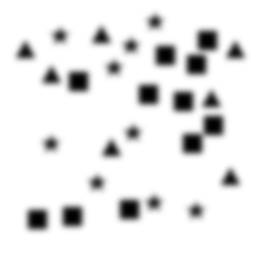
Squares: 11
Triangles: 7
Stars: 9
Total shapes: 27